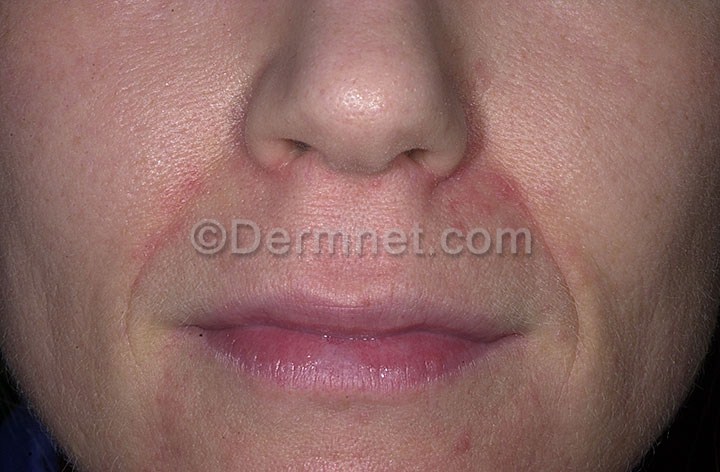
Disease: Acne and Rosacea Photos